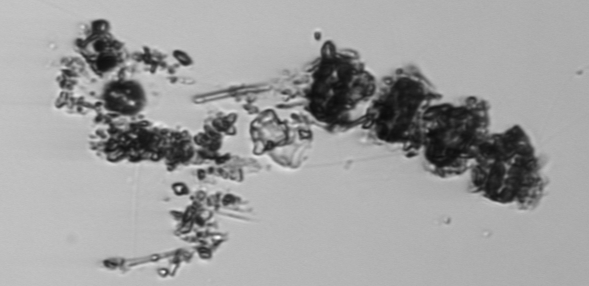
Label: Thalassiosira_TAG_external_detritus